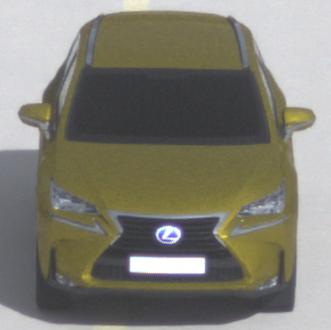
Make: Lexus
Model: NX 300h
Detailed model: NX (AZ1)
Model produced from: 2017/11
Model produced until: 2018/08
Doors: 5
Color: yellow
Road condition: dry road
Daytime: morning or afternoon
Contrast: low contrast